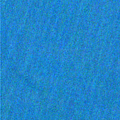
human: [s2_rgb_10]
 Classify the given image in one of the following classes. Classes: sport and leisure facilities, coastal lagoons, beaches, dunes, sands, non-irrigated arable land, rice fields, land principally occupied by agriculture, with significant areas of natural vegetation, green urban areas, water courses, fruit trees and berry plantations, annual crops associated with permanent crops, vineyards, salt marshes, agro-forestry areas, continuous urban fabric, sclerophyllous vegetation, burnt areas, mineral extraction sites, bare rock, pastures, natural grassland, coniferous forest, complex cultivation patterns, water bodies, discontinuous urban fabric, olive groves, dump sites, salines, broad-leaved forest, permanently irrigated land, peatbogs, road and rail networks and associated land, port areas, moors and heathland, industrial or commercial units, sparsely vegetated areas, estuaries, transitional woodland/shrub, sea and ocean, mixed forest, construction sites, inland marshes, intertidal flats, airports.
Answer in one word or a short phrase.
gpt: sea and ocean